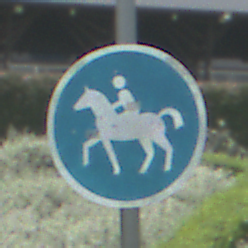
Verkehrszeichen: Reitweg
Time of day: Midday
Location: Outdoor (Nature)
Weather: PartlyCloudy
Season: NotSpecified
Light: Natural